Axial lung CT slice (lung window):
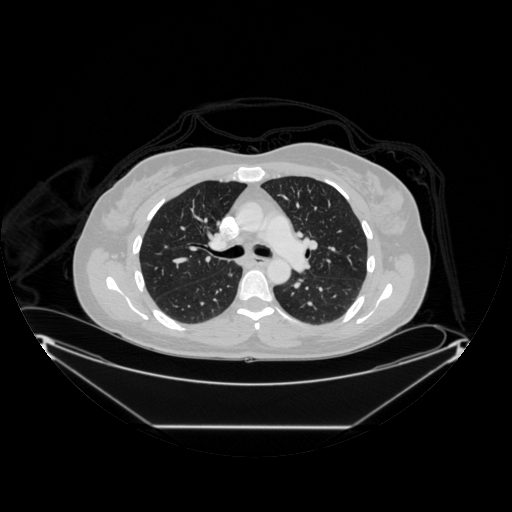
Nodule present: no